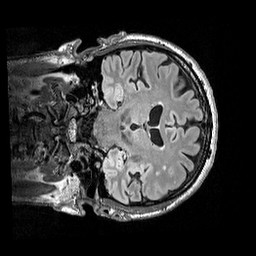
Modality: FLAIR
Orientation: coronal
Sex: male
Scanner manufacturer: siemens
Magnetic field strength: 3 T
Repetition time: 5 s
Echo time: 0.395 s